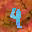
Label: 4